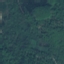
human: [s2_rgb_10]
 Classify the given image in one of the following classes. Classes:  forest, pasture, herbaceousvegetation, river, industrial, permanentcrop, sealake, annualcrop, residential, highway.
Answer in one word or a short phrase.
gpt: Forest